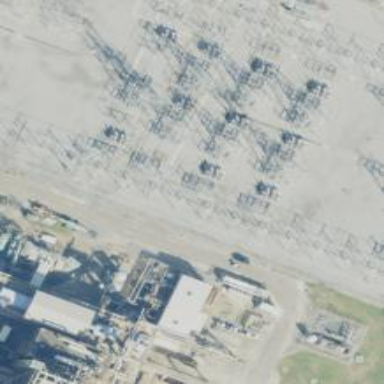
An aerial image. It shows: Switch for power supply.